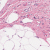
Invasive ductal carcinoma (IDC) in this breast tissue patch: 0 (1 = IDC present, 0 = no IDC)